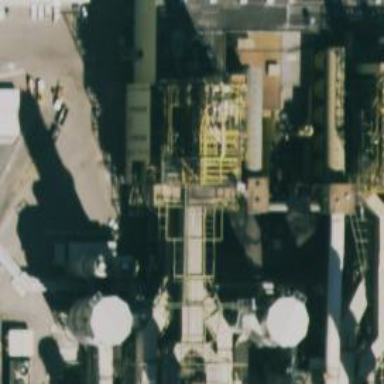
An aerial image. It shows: Steam turbine generator.